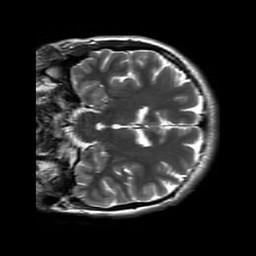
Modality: T2w
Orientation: coronal
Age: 26
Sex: female
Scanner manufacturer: siemens
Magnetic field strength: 3 T
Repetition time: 8.53 s
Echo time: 0.091 s